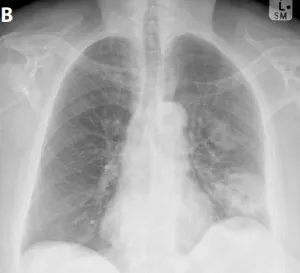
Repeat. Chest radiograph.
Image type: radiology (x_ray)